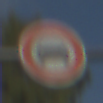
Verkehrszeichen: VerbotKraftwagen
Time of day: MorningAfternoon
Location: Outdoor (Suburban)
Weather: PartlyCloudy
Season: NotSpecified
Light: Natural